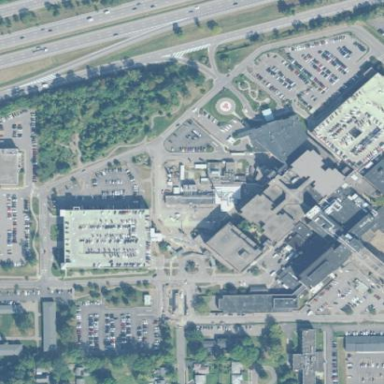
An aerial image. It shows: Hospital providing healthcare services.